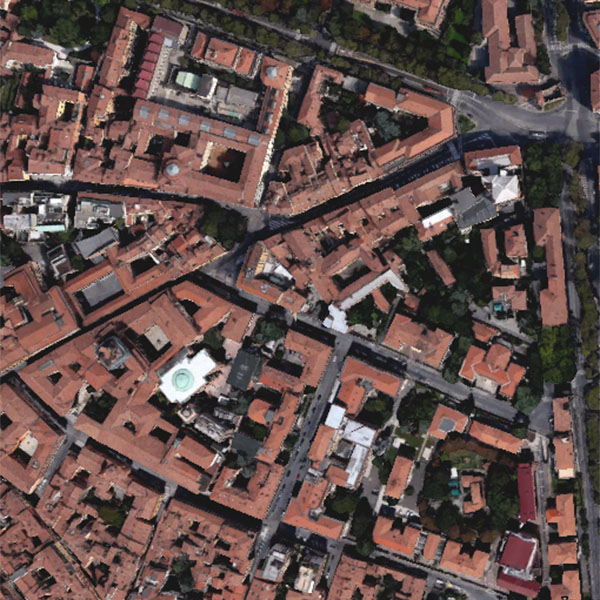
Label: School